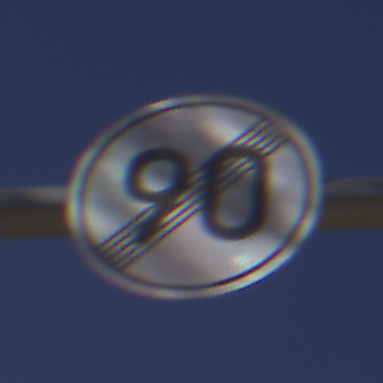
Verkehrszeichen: EndeGeschwindigkeit90
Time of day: Midday
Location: Outdoor (Nature)
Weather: Clear
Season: NotSpecified
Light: Natural